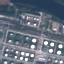
Land use / land cover class: Industrial